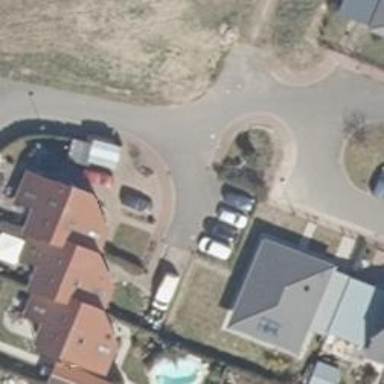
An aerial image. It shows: Asphalt sidewalk along the footway.